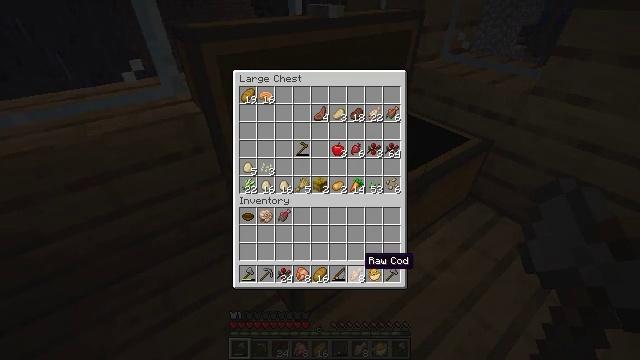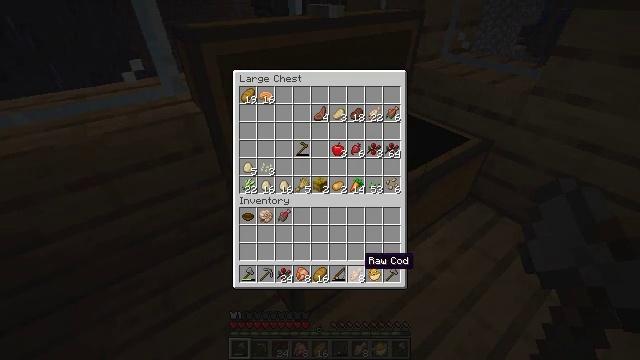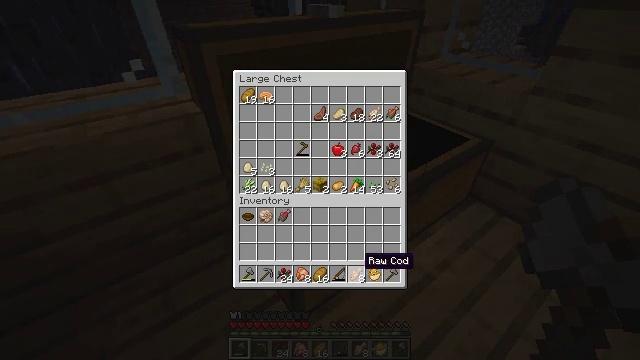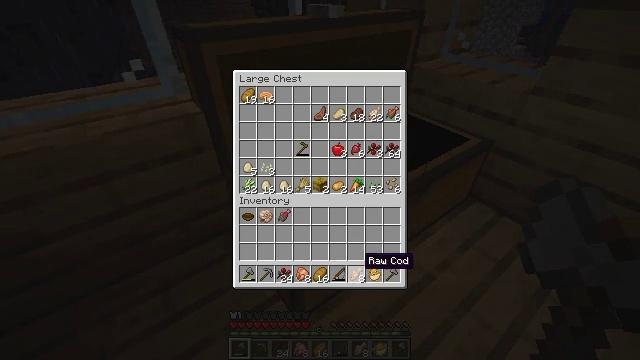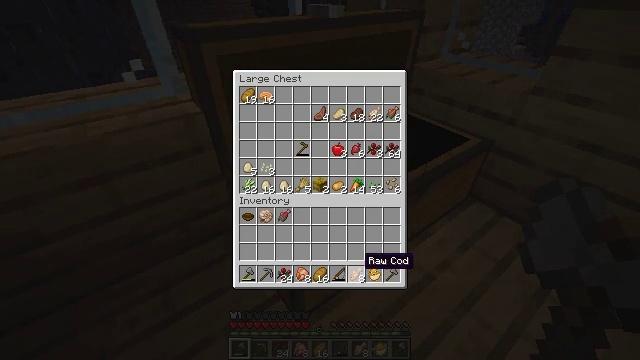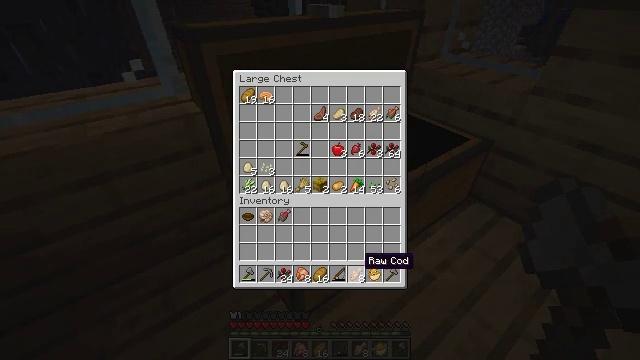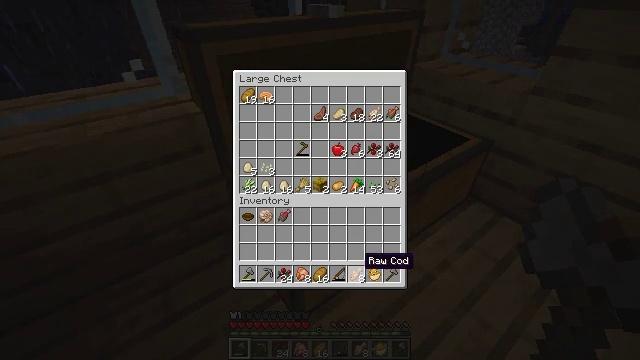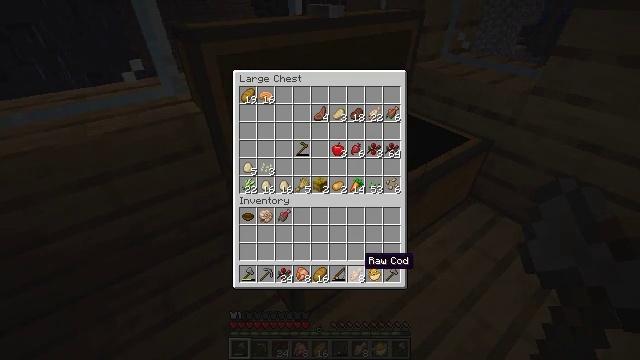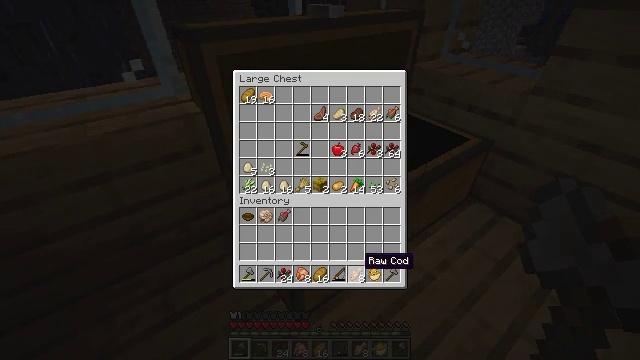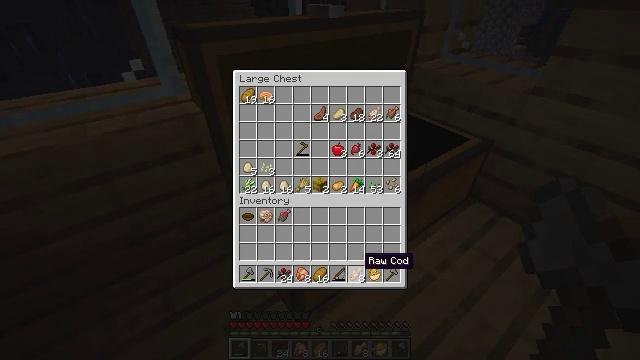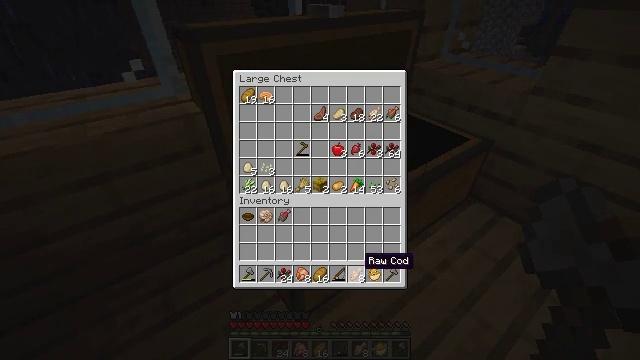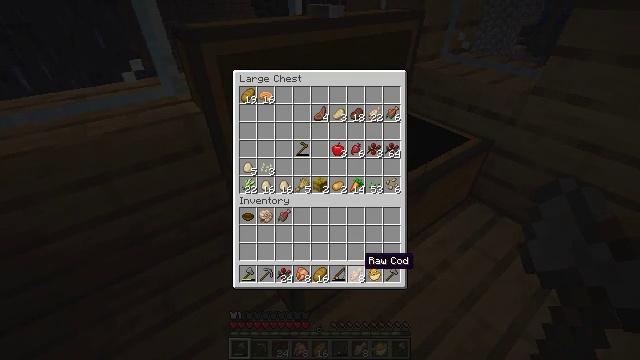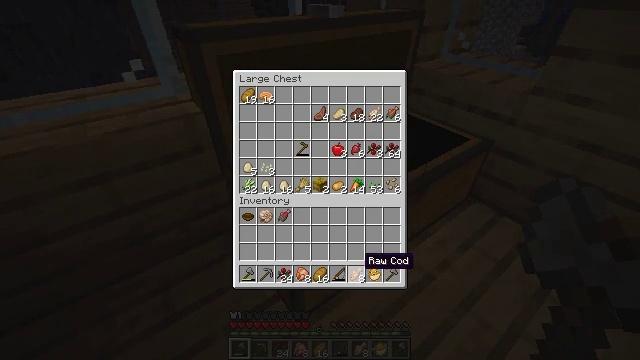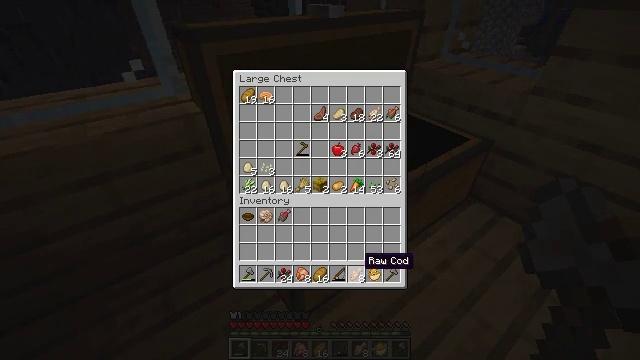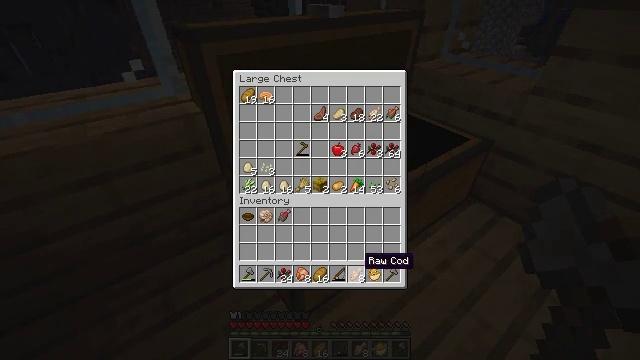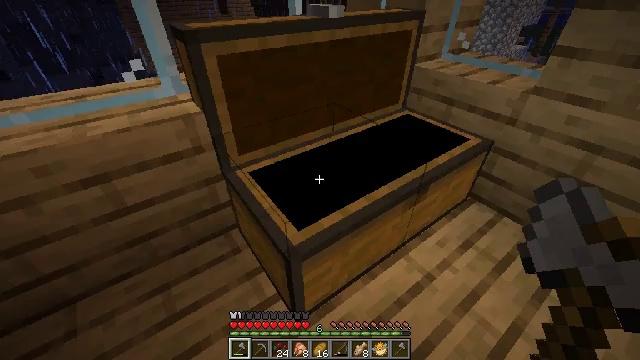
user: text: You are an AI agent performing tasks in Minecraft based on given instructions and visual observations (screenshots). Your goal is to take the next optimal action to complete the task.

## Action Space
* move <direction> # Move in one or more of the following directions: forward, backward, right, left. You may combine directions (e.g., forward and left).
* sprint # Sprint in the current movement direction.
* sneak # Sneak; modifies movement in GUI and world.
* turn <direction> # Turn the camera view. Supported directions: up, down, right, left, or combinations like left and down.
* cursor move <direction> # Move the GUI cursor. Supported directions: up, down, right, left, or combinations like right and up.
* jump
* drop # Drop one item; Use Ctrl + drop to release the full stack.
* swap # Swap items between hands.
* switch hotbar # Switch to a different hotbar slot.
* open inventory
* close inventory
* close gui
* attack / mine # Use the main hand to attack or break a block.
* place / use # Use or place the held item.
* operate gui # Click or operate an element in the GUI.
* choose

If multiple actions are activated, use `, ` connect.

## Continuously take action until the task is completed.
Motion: motion action
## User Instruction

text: Create beetroot soup with beetroots and a bowl.
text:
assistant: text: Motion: no_op
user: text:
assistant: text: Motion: no_op
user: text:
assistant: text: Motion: no_op
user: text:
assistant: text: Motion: no_op
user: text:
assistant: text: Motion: no_op
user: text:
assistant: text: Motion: no_op
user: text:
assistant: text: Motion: no_op
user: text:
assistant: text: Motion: no_op
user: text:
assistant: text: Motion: no_op
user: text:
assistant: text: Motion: no_op
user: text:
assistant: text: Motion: no_op
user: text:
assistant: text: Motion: no_op
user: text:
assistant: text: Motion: no_op
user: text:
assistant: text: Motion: no_op
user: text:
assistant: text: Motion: close inventory
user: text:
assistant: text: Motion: turn right, close inventory
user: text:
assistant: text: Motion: turn right and up, close inventory
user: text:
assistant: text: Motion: turn right and up
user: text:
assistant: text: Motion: turn right
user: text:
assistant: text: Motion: no_op
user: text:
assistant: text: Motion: no_op
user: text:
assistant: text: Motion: no_op
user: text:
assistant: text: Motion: turn left and up
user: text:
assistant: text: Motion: turn right and down
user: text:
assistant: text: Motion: turn right and down
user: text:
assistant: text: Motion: turn right
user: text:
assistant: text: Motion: no_op
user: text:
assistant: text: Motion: turn left, use / place
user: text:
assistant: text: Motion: use / place
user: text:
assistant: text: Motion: use / place